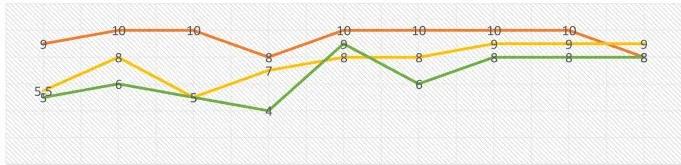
Chronic pain intensity & pain-related symptoms.
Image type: pathology (immunostaining)